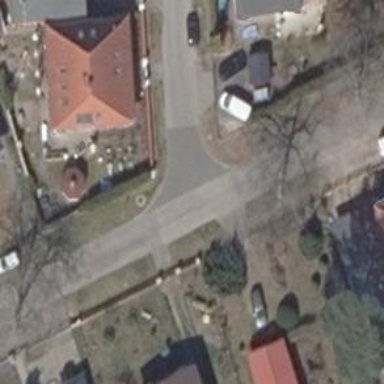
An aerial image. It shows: Smooth asphalt road in residential area.